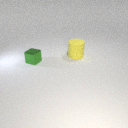
small green metal cube in front of large yellow rubber cylinder